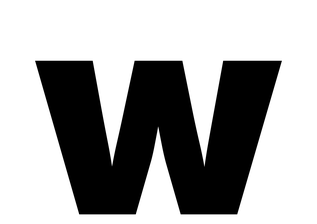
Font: Inter_Black